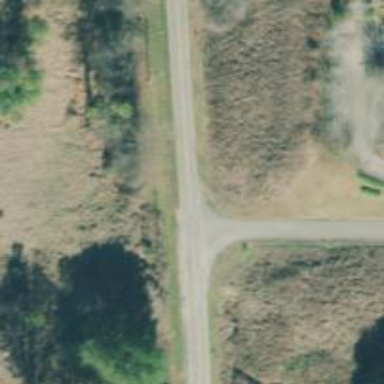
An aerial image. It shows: Left sidewalk along asphalt tertiary road.